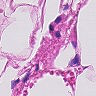
Metastatic tissue present: no